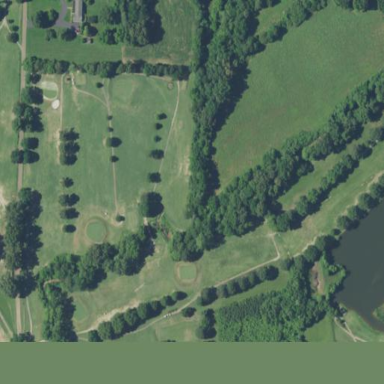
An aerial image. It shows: Water hazard on golf course.